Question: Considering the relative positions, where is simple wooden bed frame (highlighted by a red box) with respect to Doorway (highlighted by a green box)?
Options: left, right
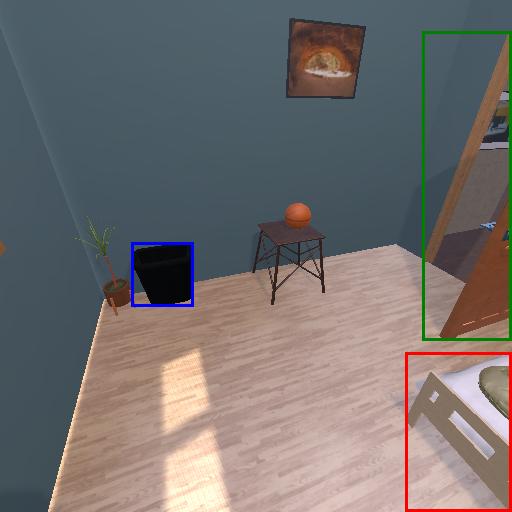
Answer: left